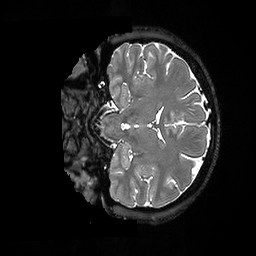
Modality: T2w
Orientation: coronal
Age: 28
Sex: female
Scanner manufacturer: ge
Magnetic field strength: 3 T
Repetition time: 3.202 s
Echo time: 0.06609 s